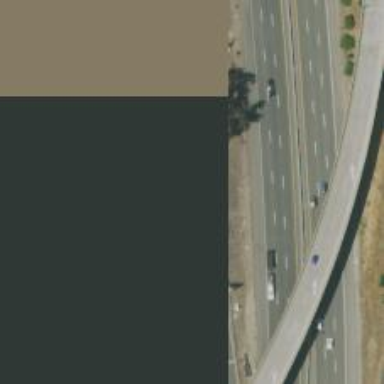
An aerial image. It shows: Motorway junction.